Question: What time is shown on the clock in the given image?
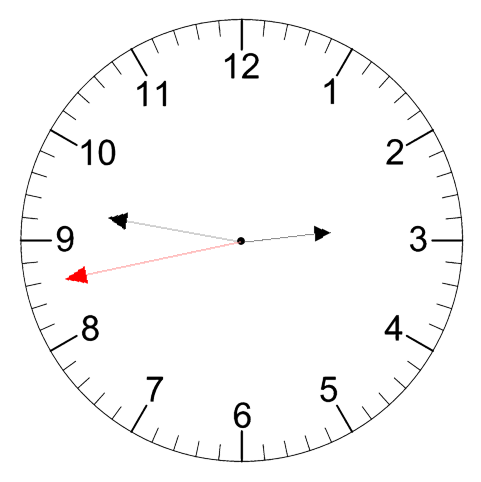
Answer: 02:46:43